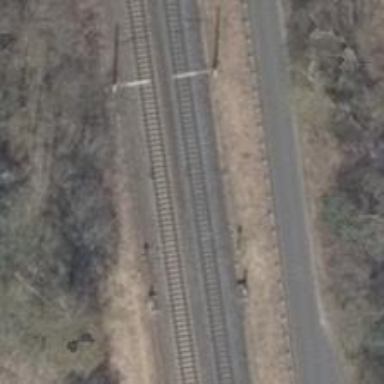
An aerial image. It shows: Railway signal.